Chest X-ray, AP view. Patient: 33 years old, sex M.
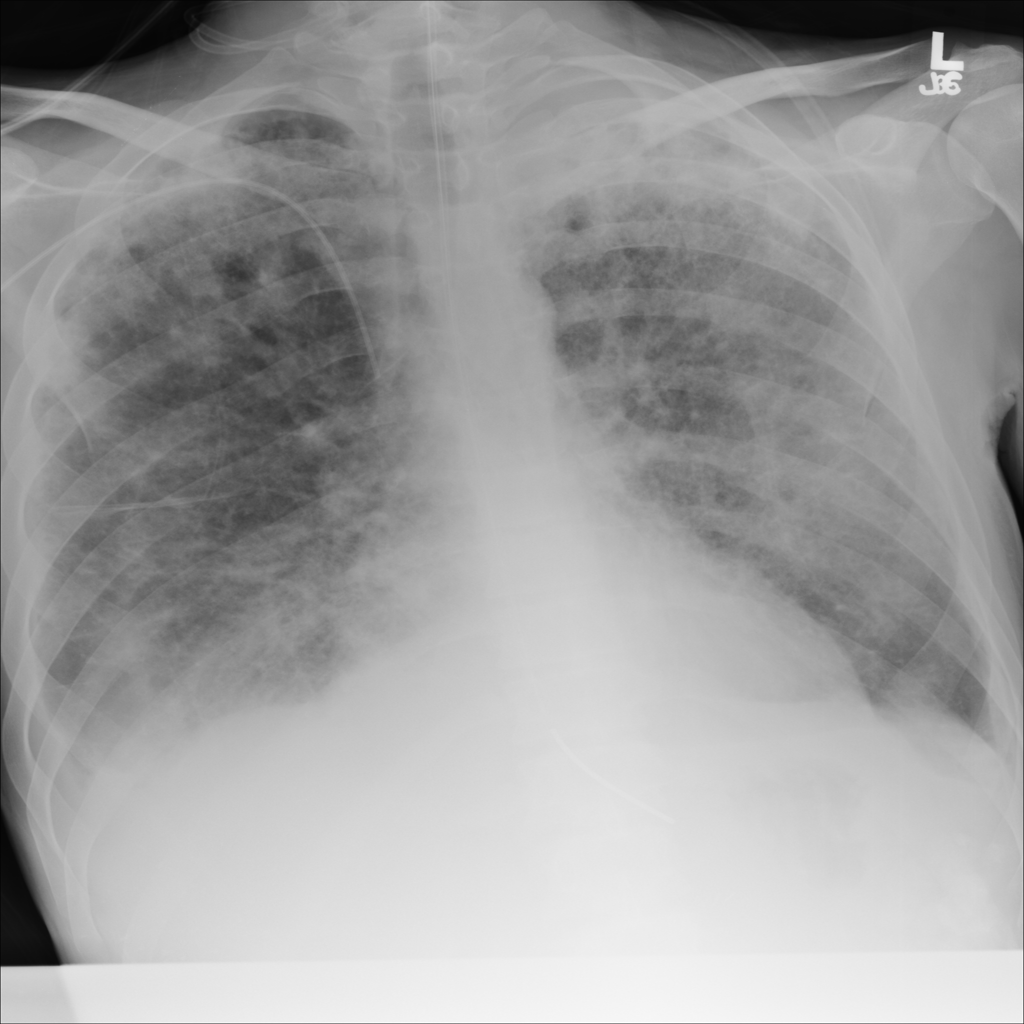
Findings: Atelectasis, Consolidation, Effusion